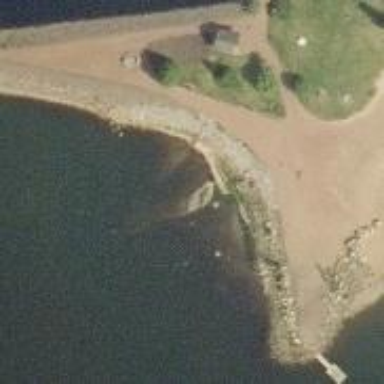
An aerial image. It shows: Breakwater made of bare rock.